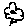
Label: flower